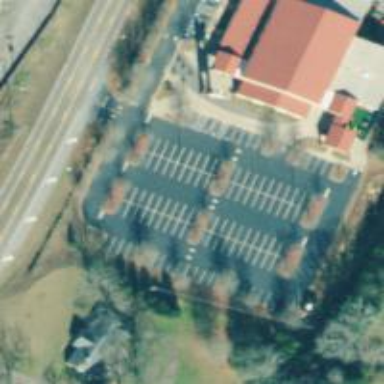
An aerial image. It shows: Parking area.